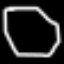
Label: octagon